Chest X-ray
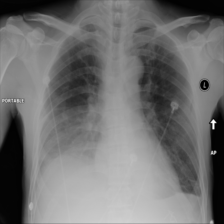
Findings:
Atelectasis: positive
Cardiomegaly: negative
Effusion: positive
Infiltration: positive
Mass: negative
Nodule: negative
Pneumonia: negative
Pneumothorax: negative
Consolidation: negative
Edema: negative
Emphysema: negative
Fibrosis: negative
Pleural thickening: negative
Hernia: negative